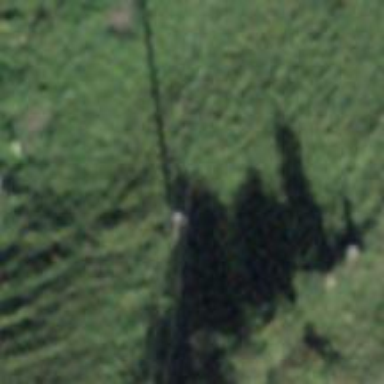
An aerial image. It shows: Power pole.